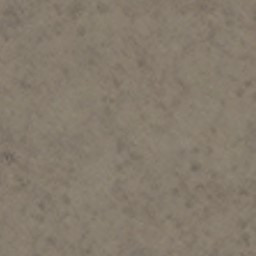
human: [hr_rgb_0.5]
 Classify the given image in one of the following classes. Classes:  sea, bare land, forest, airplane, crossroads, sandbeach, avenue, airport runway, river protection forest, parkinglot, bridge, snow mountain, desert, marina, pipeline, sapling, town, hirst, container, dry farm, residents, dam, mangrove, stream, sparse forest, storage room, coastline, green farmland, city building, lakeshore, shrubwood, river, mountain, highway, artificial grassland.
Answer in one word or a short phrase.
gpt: bare land